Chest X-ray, PA view. Patient: 68 years old, sex F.
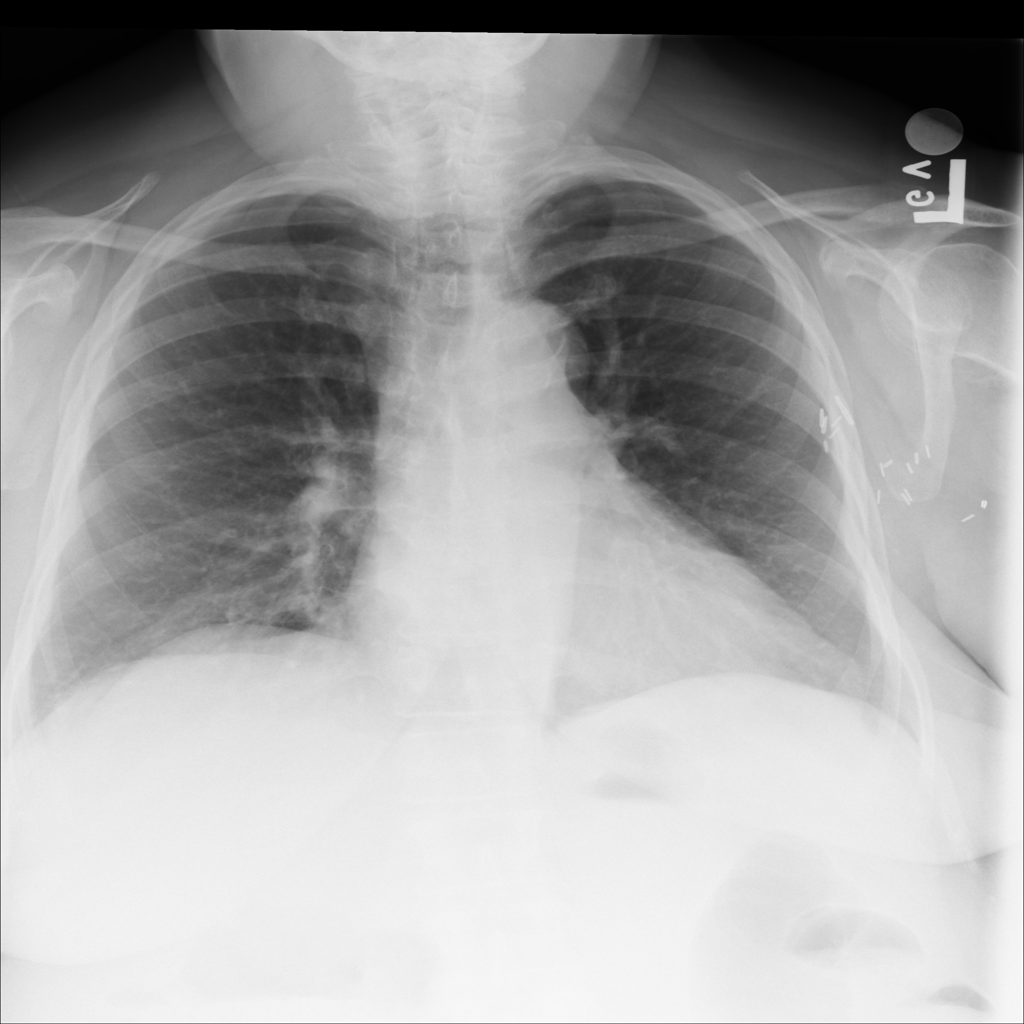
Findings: No Finding